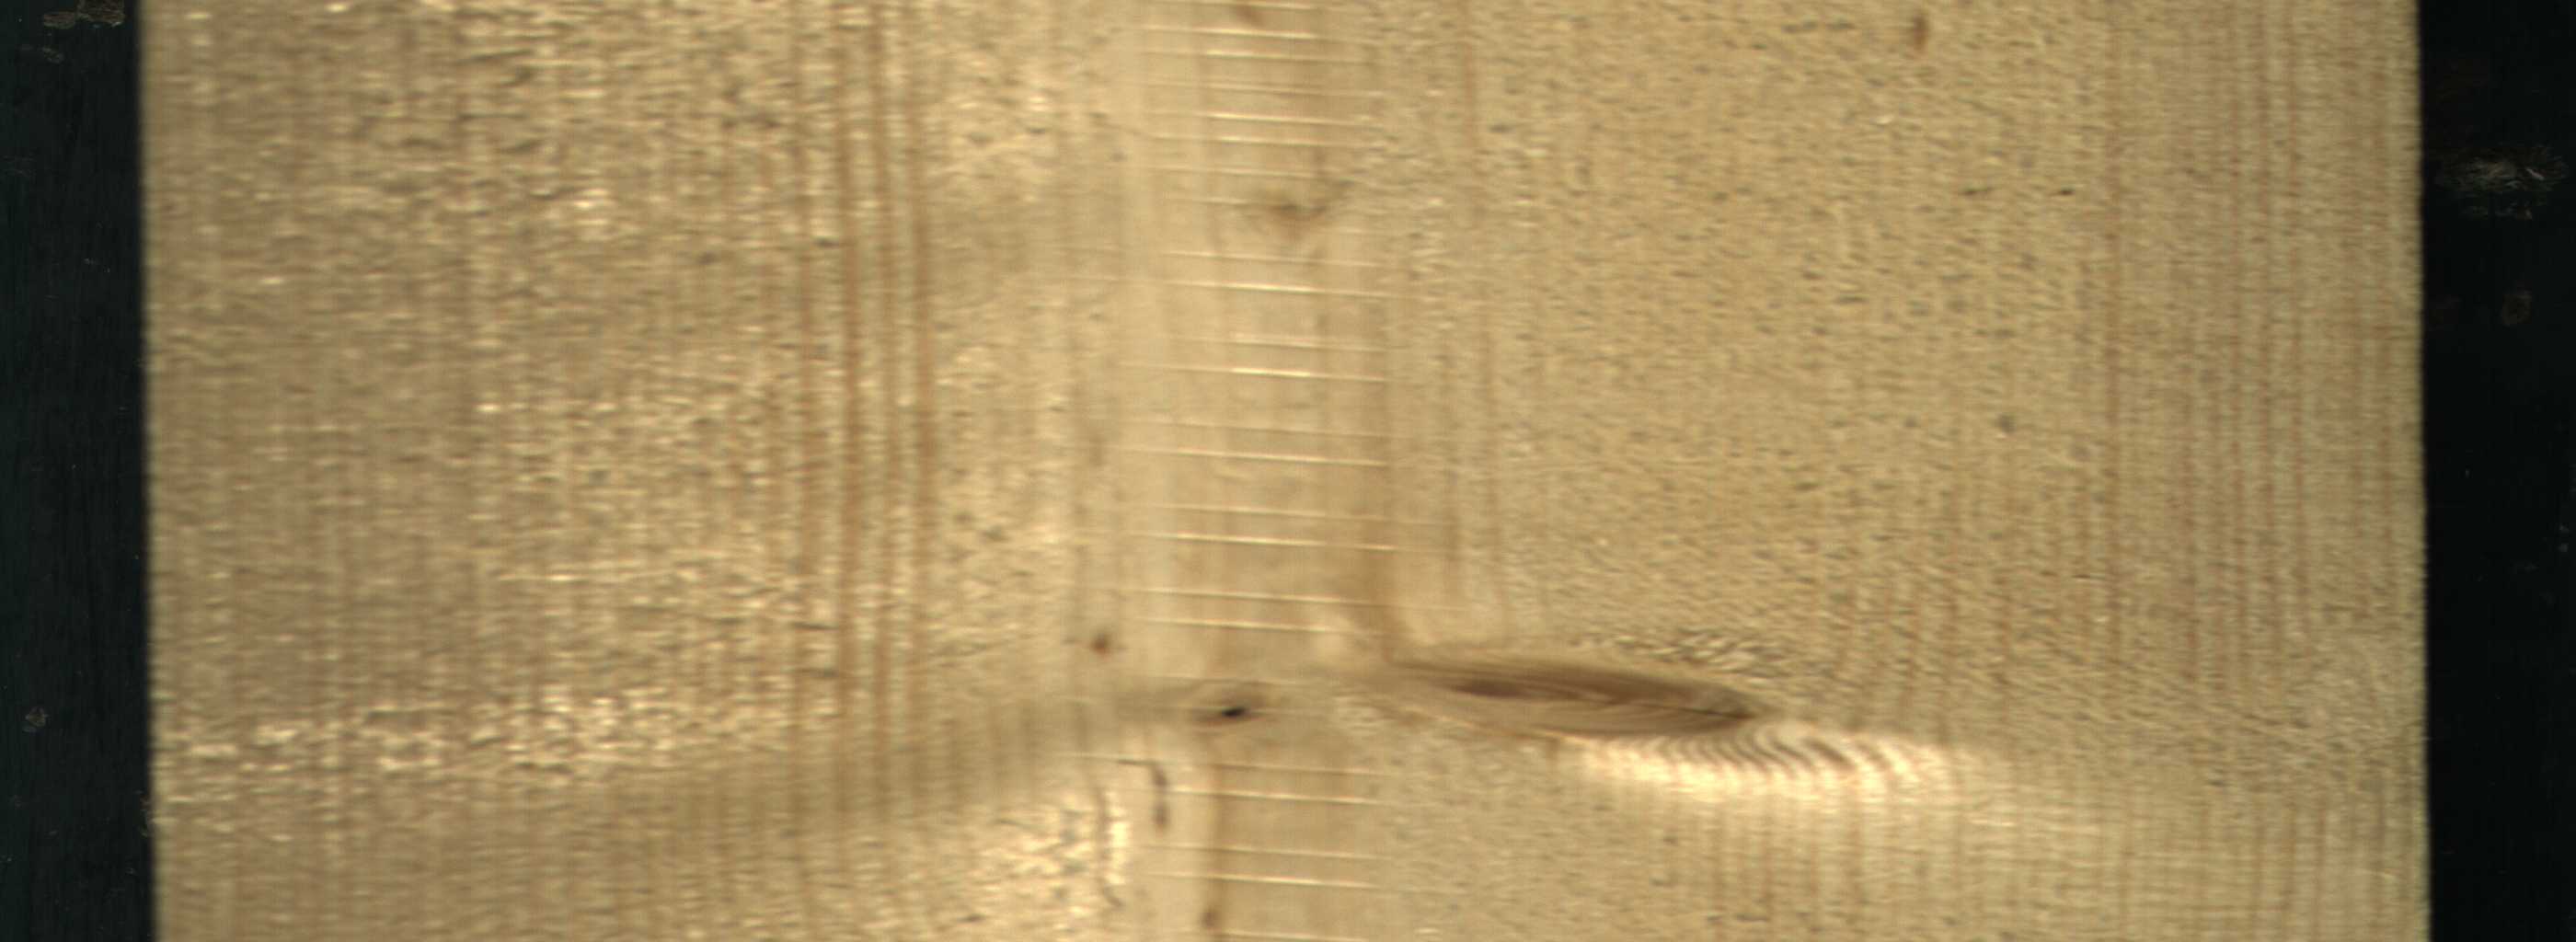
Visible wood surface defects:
Live_Knot
Live_Knot